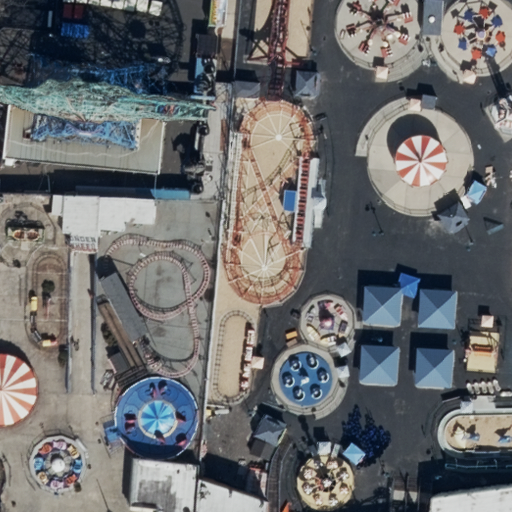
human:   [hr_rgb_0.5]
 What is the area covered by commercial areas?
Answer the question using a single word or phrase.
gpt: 0m2

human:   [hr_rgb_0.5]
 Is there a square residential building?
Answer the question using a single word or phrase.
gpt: yes

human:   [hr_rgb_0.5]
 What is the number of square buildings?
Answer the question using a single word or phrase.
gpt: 1

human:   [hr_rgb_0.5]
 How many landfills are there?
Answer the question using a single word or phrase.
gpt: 0

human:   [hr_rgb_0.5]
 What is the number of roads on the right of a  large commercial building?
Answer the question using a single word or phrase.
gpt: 0

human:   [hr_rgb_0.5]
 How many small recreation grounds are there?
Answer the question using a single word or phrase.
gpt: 0

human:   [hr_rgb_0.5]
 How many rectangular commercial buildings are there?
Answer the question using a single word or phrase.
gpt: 0

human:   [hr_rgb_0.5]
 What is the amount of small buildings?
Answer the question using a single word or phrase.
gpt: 3

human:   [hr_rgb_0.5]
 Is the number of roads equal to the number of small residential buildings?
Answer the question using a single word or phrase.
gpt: no

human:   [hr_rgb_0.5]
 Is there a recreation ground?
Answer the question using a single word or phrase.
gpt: no

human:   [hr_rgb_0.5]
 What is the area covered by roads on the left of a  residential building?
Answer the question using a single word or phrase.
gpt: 0m2

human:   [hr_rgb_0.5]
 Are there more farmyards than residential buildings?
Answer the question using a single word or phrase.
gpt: no

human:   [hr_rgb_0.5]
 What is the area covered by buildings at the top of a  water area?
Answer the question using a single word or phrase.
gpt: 0m2

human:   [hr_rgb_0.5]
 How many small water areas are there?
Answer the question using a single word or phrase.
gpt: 0

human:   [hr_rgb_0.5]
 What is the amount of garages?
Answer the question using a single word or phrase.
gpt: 0

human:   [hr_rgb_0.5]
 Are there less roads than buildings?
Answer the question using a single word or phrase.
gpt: yes

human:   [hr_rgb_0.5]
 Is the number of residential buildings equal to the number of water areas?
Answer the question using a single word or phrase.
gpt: no

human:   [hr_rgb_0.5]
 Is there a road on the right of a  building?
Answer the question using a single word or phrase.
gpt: no

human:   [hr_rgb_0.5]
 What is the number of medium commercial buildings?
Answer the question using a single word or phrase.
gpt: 0

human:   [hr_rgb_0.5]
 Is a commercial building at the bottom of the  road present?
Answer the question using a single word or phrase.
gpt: no

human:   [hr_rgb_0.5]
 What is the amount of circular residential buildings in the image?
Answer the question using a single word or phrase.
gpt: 1

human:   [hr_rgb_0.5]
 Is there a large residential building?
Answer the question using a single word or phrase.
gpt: yes

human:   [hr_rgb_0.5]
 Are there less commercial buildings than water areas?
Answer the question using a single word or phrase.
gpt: no

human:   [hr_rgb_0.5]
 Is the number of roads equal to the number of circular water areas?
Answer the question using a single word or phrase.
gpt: no

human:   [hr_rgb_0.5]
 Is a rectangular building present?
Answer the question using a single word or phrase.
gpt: yes

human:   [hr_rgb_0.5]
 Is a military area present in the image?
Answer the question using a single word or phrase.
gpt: no

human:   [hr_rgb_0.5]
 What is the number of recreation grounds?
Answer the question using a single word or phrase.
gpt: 0

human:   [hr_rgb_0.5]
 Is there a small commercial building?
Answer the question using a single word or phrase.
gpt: no

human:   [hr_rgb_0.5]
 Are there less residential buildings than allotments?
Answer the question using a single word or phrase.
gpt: no

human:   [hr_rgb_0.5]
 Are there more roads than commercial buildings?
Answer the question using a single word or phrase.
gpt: yes

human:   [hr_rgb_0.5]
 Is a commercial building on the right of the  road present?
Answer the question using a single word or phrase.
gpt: no

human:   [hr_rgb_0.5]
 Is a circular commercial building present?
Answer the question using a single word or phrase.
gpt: no

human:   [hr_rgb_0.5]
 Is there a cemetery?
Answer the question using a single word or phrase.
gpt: no

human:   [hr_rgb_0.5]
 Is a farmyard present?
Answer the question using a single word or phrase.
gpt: no

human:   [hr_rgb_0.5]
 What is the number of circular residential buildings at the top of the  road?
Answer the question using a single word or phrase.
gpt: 0

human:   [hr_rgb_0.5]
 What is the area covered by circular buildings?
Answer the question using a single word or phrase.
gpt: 89m2